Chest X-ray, PA view. Patient: 35 years old, sex F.
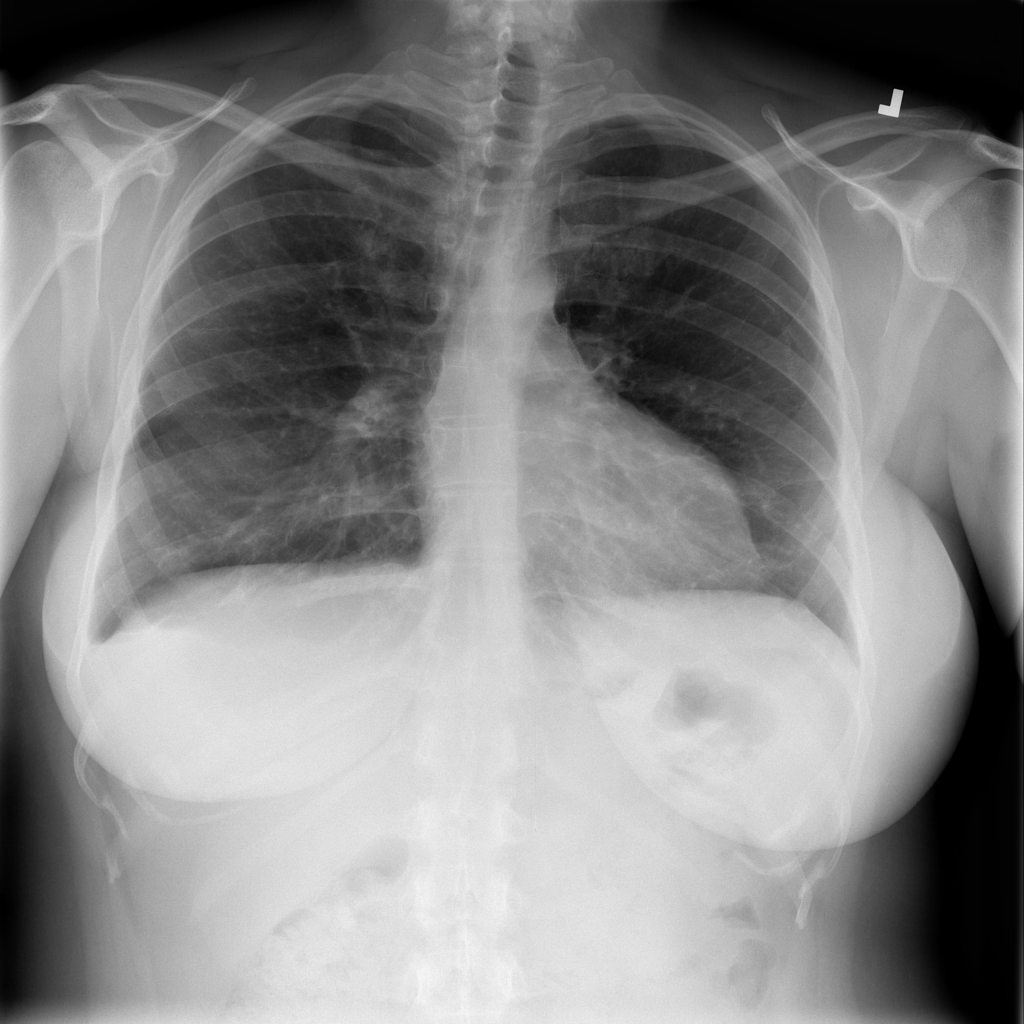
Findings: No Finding